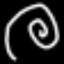
Label: squiggle